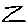
Label: zigzag